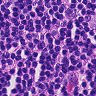
Metastatic tissue present: no